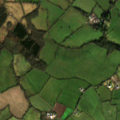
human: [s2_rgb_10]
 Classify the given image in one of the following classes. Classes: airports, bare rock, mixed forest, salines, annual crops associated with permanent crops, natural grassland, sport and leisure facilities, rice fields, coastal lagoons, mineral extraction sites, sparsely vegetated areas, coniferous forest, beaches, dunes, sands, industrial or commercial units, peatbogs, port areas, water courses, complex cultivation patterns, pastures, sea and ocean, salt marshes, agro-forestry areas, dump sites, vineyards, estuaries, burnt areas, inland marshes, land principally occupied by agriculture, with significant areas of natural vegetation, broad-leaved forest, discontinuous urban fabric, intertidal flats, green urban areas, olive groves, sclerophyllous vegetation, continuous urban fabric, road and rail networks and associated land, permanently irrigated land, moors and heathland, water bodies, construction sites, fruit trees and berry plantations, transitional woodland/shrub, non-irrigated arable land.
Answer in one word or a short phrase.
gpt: pastures, coniferous forest